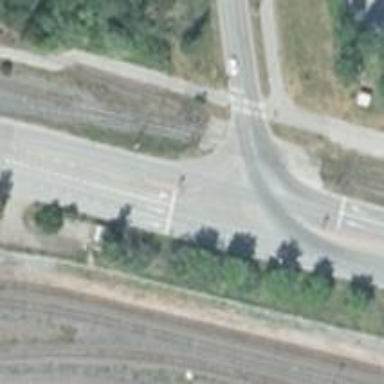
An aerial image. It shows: Level crossing along the railway.